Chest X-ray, PA view. Patient: 53 years old, sex M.
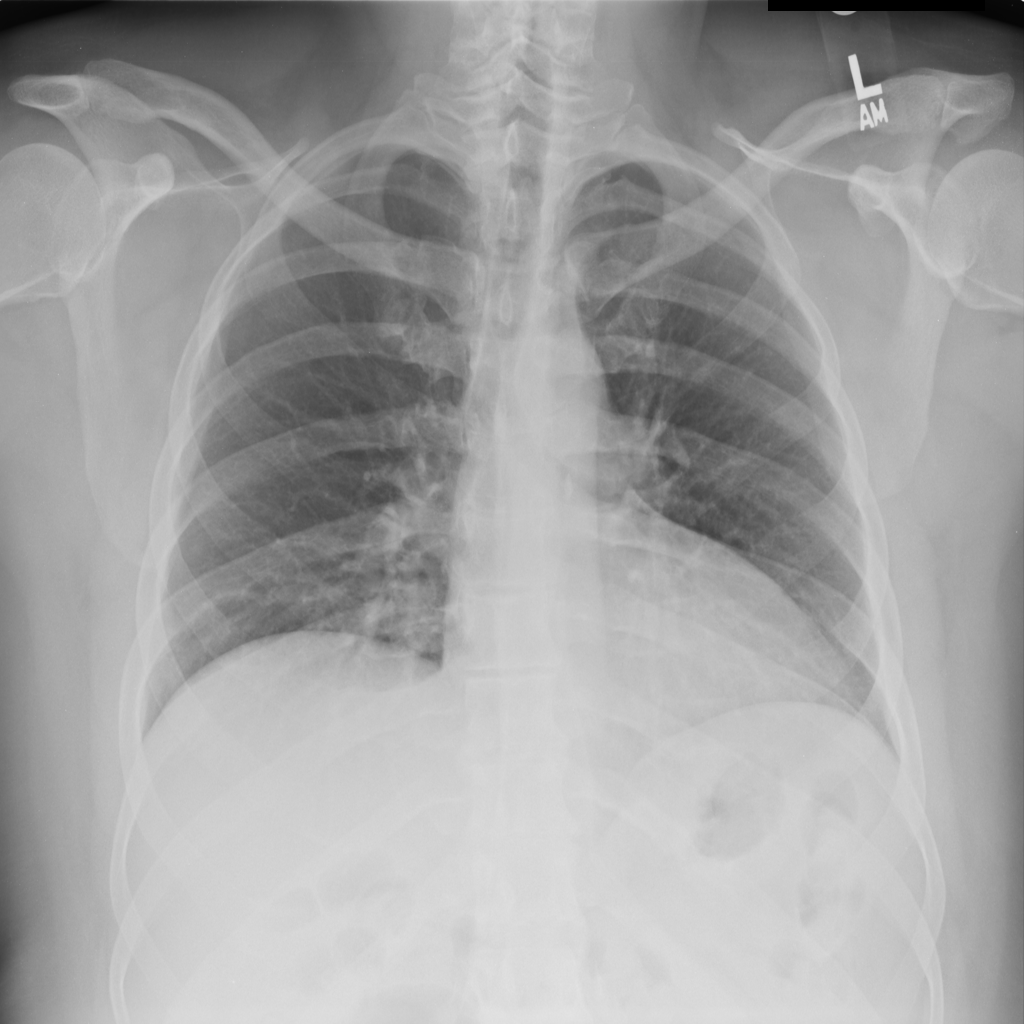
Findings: No Finding